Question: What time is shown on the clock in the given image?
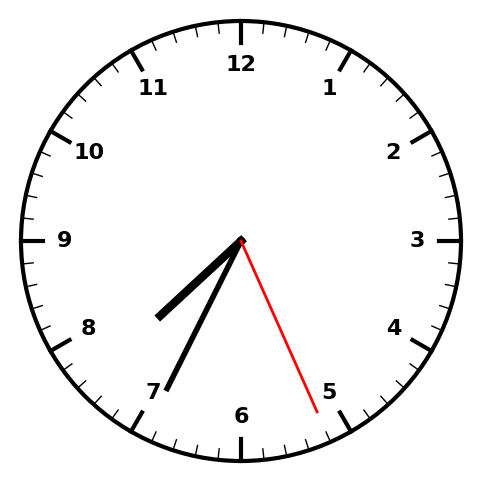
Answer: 07:34:26